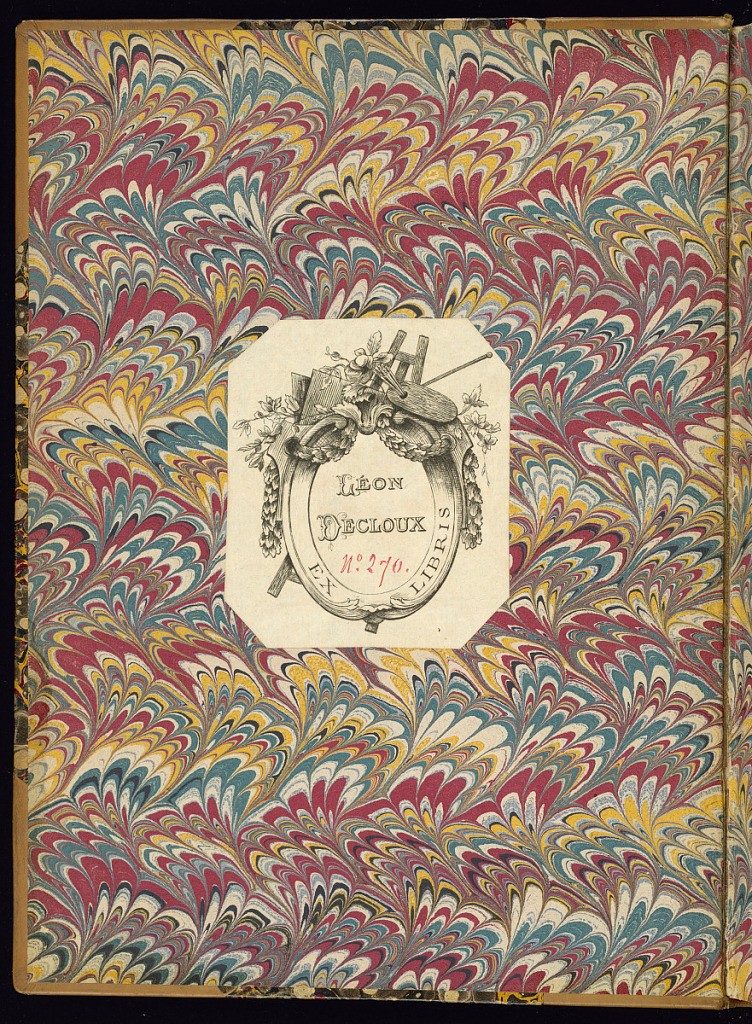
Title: Album of Metalwork Animal Designs
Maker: Babin, French, ca. 1750
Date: ca. 1780
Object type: Album
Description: Album of ironwork/ metalwork designs with animals supporting blank coats of arms. Some appear to be for the top of gates. The plates are signed and numbered.